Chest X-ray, PA view. Patient: 53 years old, sex F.
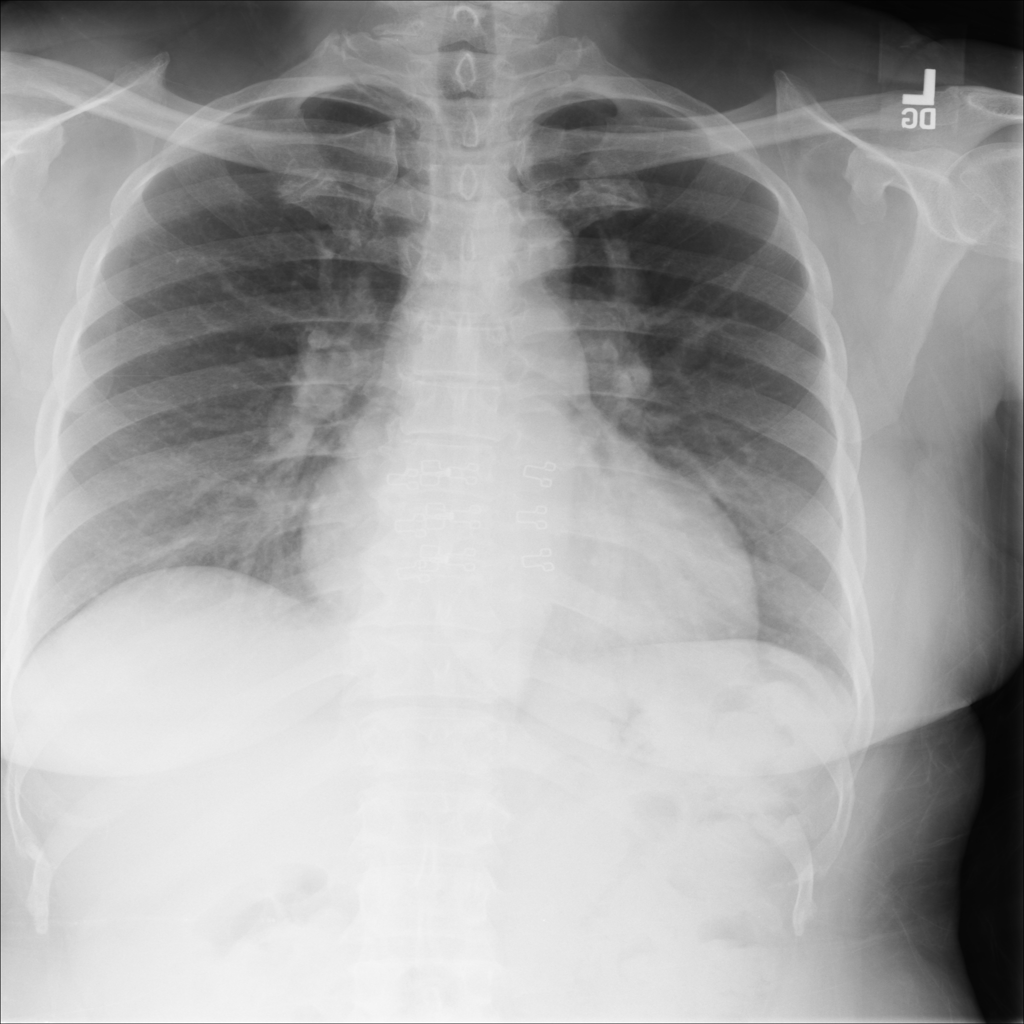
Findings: Cardiomegaly